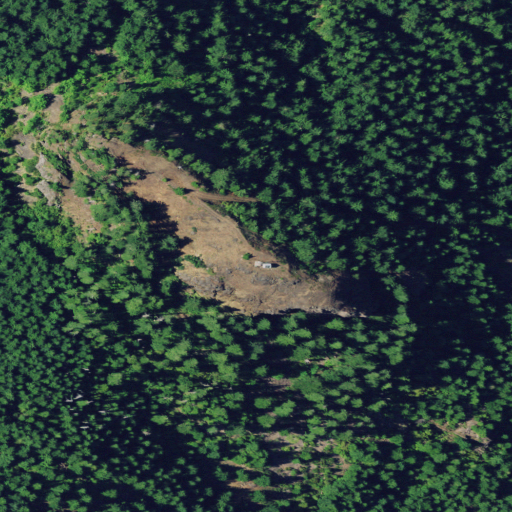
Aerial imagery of mountain in Oregon named Table Mountain containing evergreen forest and shrub